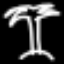
Label: palm tree